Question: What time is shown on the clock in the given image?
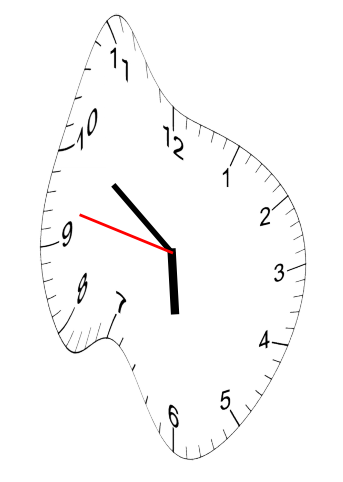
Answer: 05:50:47